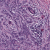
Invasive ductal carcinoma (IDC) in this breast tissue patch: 1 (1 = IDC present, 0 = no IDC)